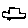
Label: car